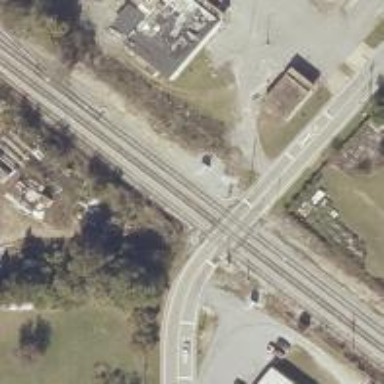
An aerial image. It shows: Level crossing with lights on the railway.